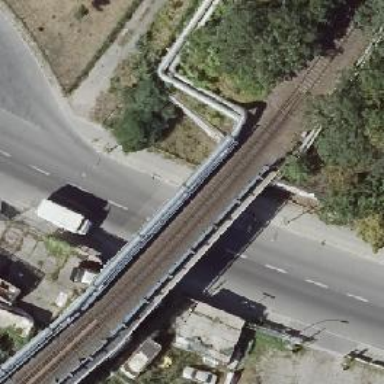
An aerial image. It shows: Railway spur bridge over rail line.